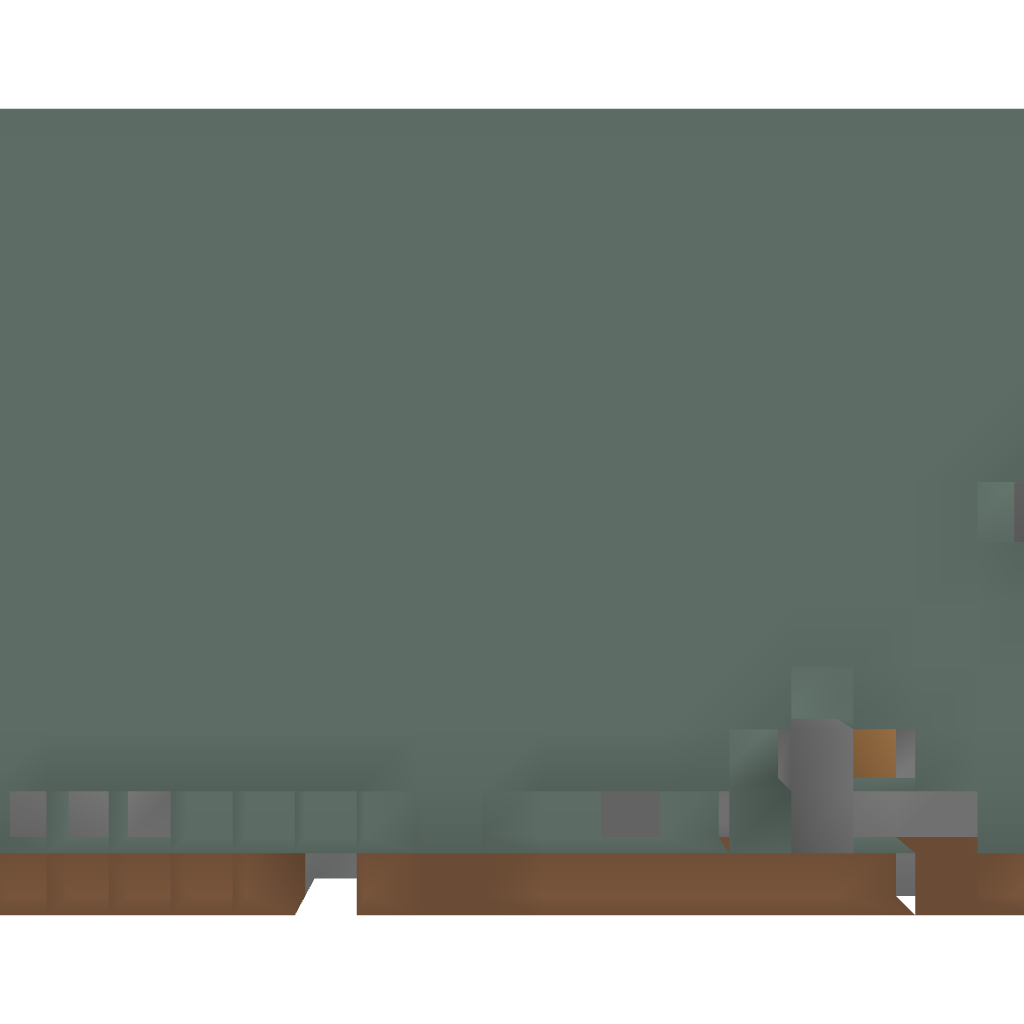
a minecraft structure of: Shop For Servers